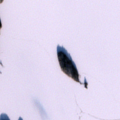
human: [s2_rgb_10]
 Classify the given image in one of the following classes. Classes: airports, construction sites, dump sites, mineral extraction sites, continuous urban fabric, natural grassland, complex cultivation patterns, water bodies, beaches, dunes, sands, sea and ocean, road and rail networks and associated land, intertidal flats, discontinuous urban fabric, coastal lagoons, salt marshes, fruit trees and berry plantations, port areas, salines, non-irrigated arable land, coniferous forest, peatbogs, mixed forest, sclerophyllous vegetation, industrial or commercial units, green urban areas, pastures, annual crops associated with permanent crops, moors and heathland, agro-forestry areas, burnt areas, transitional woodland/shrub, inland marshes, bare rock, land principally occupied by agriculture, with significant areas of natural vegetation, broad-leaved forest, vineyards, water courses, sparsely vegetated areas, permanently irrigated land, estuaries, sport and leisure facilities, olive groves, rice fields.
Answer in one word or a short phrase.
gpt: coniferous forest, water bodies